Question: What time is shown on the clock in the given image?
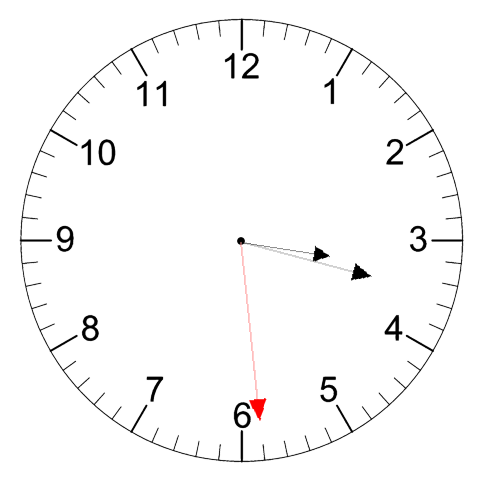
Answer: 03:17:29